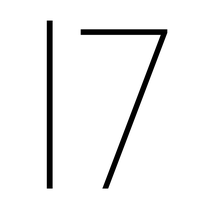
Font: Roboto_Condensed_Thin